Question: # What I have:
I have two group boxes each with a text box inside. A third text box is placed outside both of the group boxes.

Button 1 is the default accept button on form load.
# What I need:
When button 1 is clicked (or enter key is pressed), I need button 2 to become the default accept button.
# My problem:
Button 3 becomes the default accept button rather than button 2 in spite of my code.
# My code:
'''
Public Class Form1
Private Sub Form1_Load(sender As Object, e As EventArgs) Handles MyBase.Load
GroupBox1.Enabled = True
GroupBox2.Enabled = False
Me.AcceptButton = Button1
End Sub
Private Sub Button1_Click(sender As Object, e As EventArgs) Handles Button1.Click
MessageBox.Show("Button 1 pressed!")
GroupBox1.Enabled = False
GroupBox2.Enabled = True
Me.AcceptButton = Button2
End Sub
Private Sub Button2_Click(sender As Object, e As EventArgs) Handles Button2.Click
MessageBox.Show("Button 2 pressed!")
GroupBox1.Enabled = True
GroupBox2.Enabled = False
Me.AcceptButton = Button1
End Sub
End Class
'''
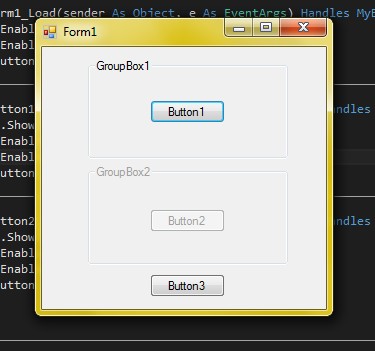
Answer: the problem is after you press button 1 button 3 gets focus.
you could fix it by adding code to focus to the button you need in the button 1 click event. "Button2.Focus()" etc..
'''
Private Sub Button1_Click(sender As Object, e As EventArgs) Handles Button1.Click
MessageBox.Show("Button 1 pressed!")
GroupBox1.Enabled = False
GroupBox2.Enabled = True
Me.AcceptButton = Button2
Button2.Focus()
End Sub
Private Sub Button2_Click(sender As Object, e As EventArgs) Handles Button2.Click
MessageBox.Show("Button 2 pressed!")
GroupBox1.Enabled = True
GroupBox2.Enabled = False
Me.AcceptButton = Button1
Button1.Focus()
End Sub
'''